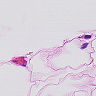
Metastatic tissue present: no